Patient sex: F
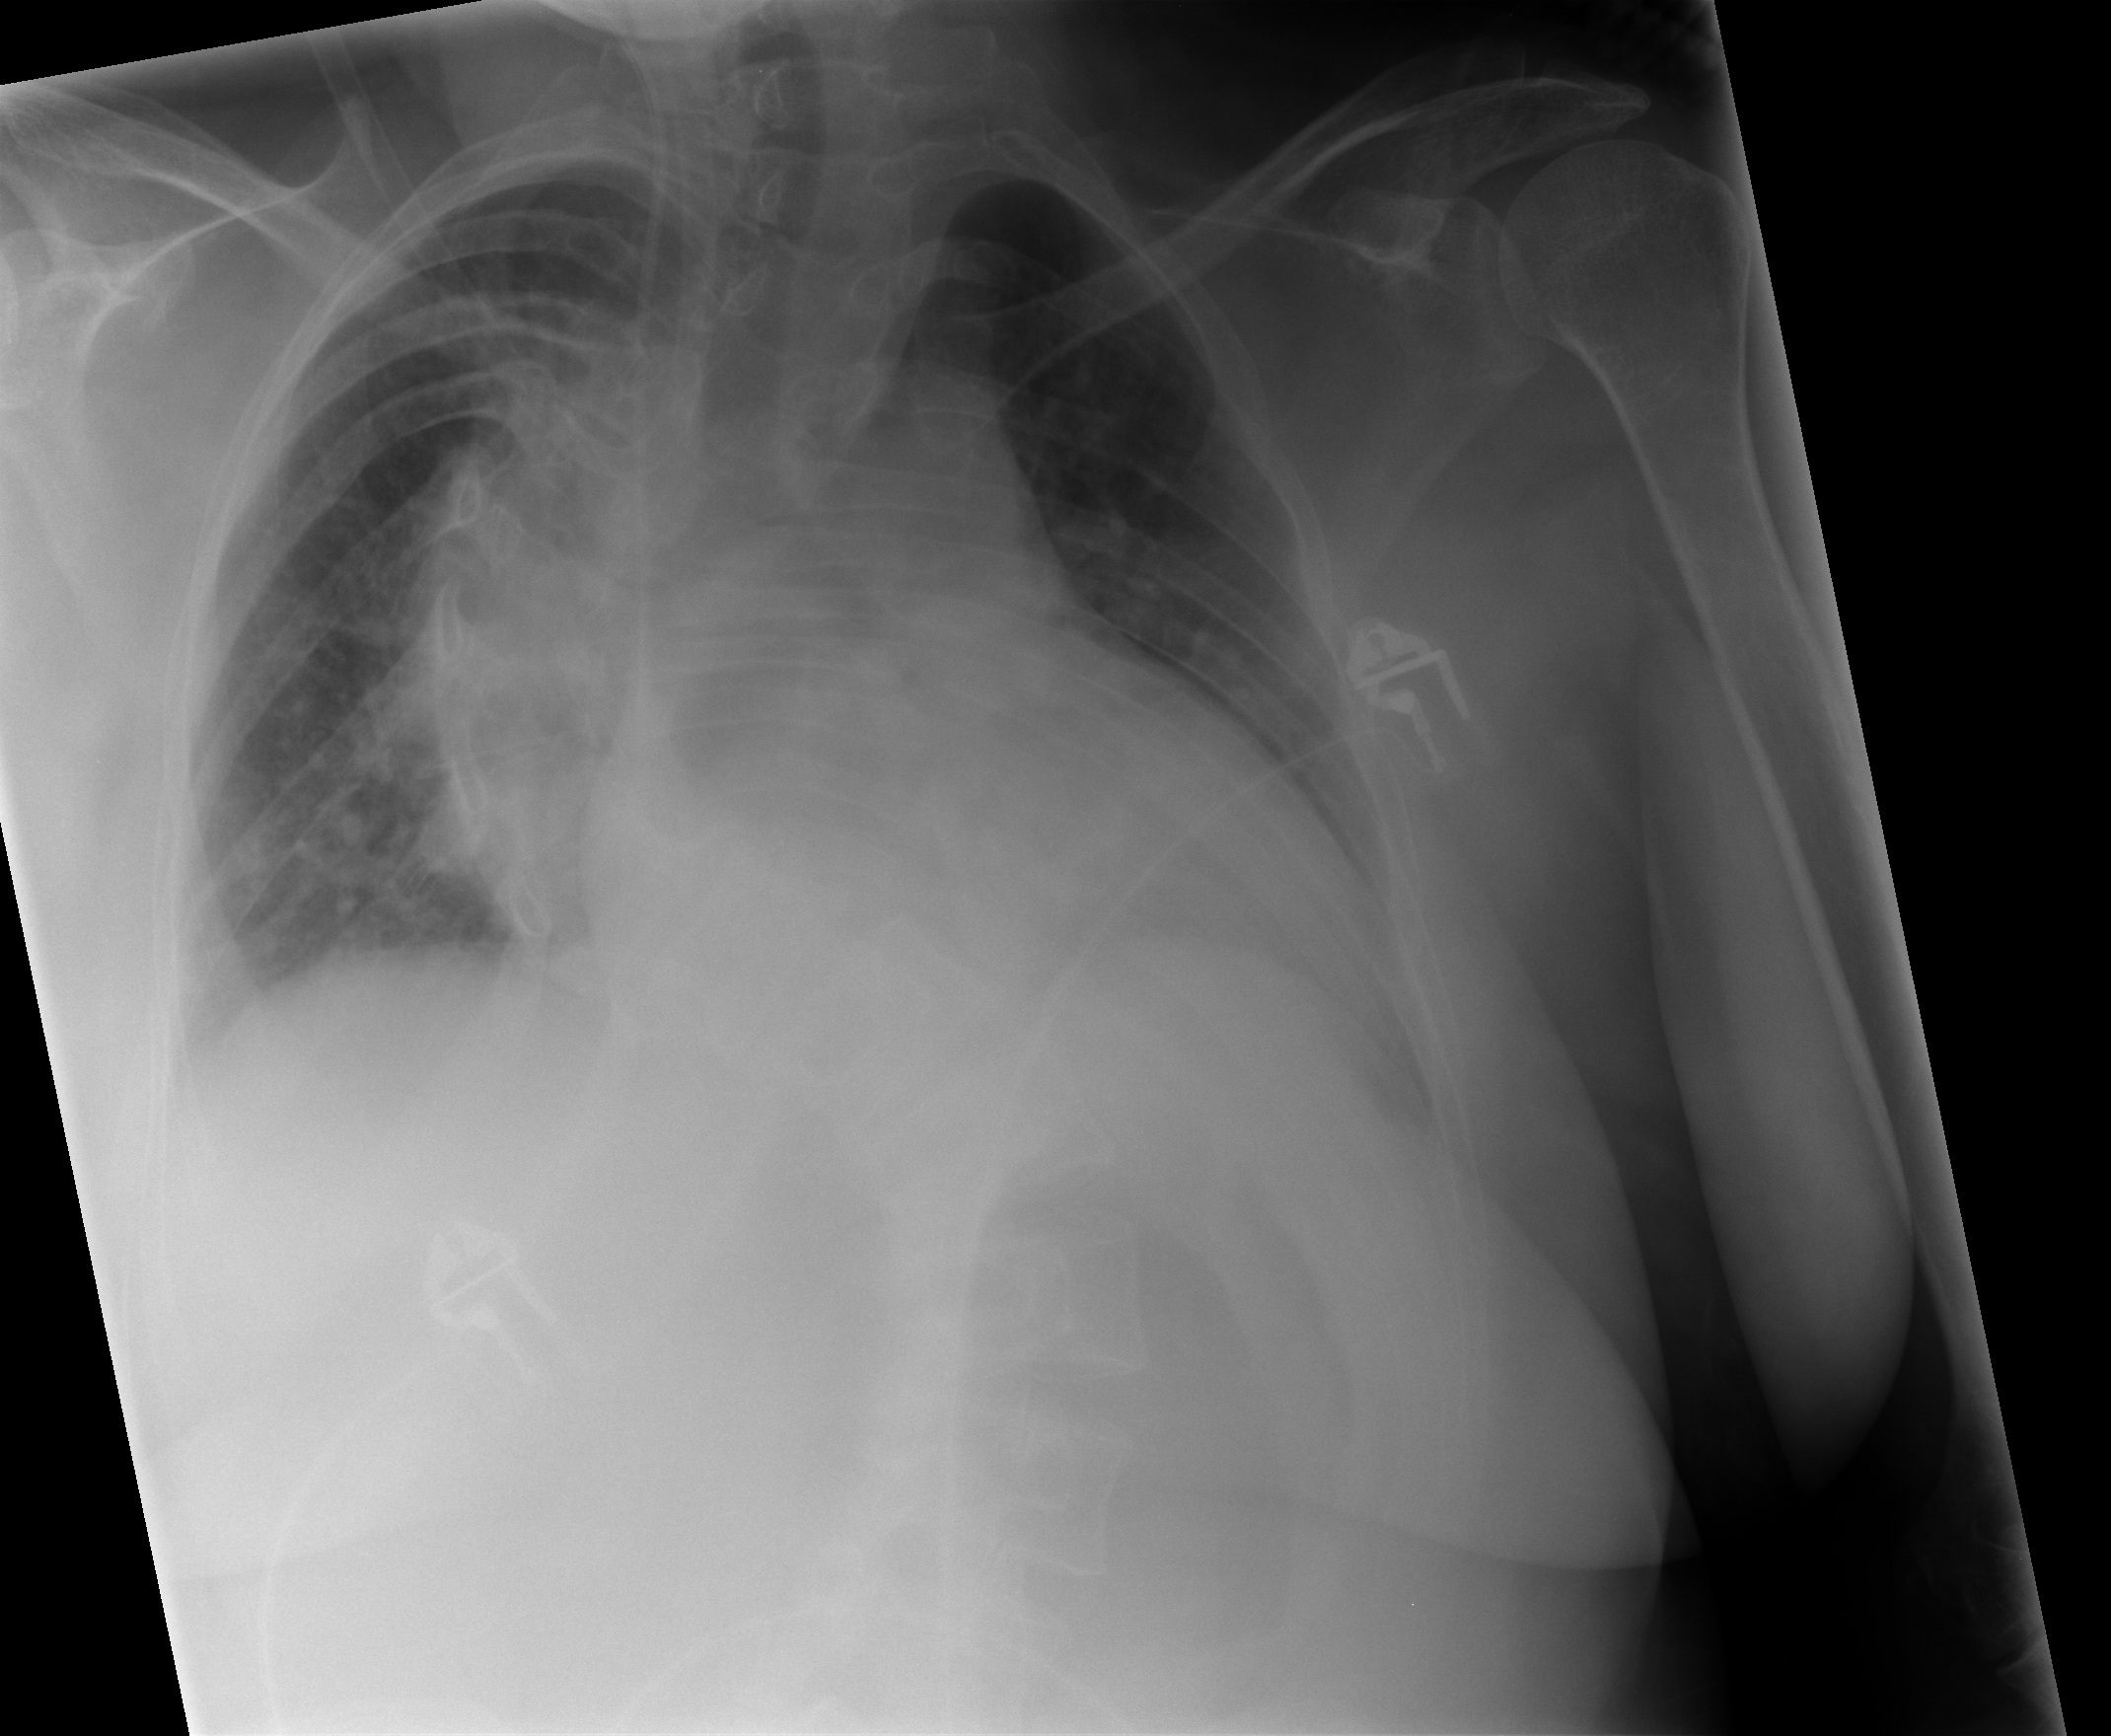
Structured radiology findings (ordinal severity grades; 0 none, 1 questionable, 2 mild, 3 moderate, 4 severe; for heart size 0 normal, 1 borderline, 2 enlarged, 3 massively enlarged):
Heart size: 2
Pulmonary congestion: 0
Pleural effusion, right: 0
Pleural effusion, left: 2
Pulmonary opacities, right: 0
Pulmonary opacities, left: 0
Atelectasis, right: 0
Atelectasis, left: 0